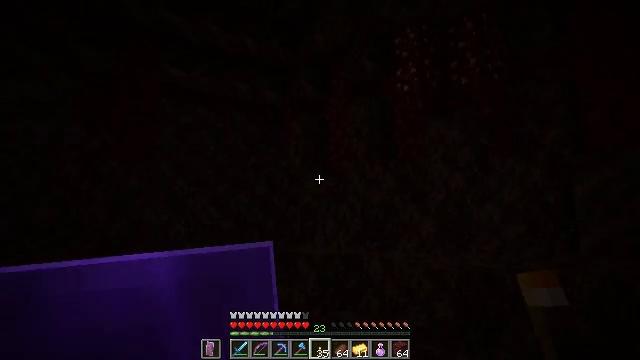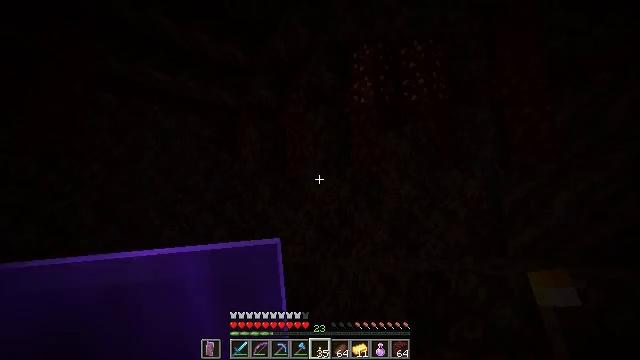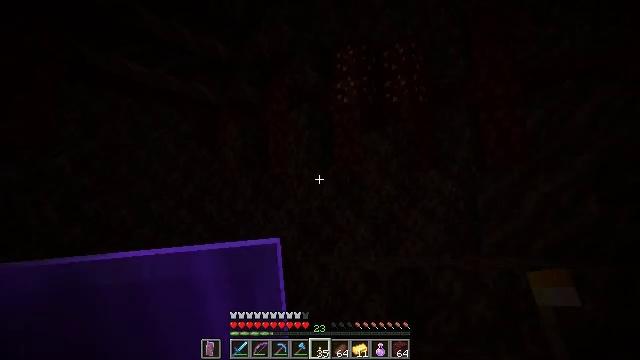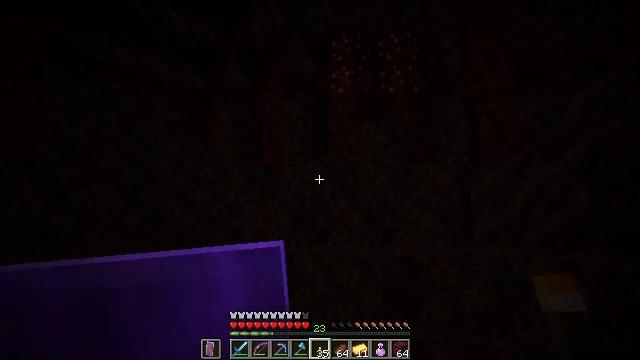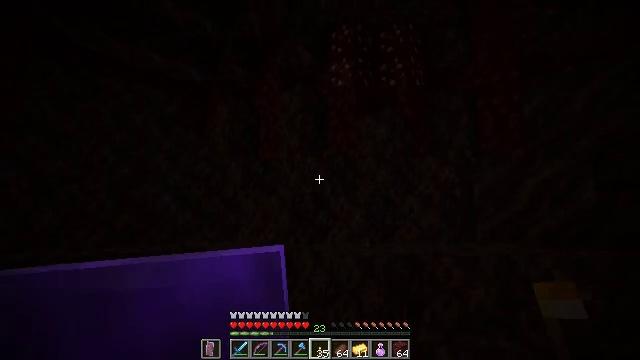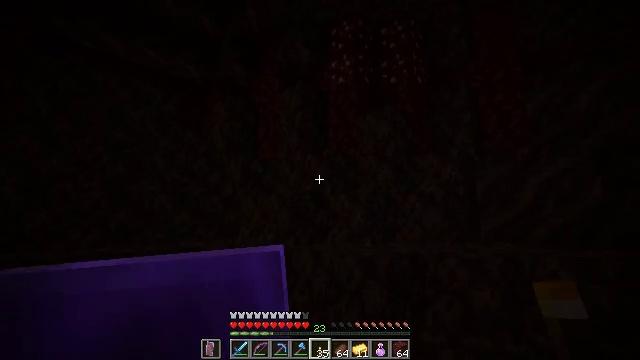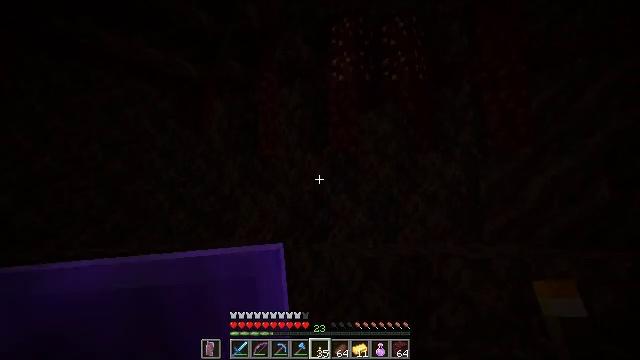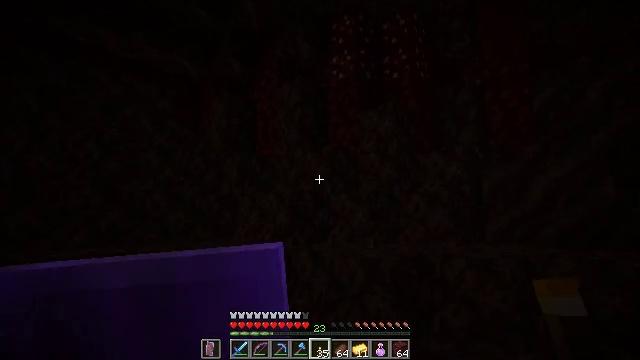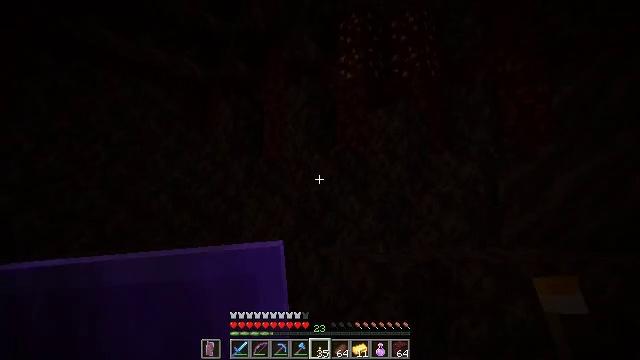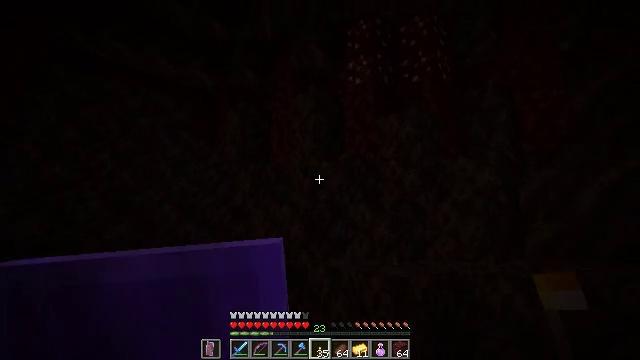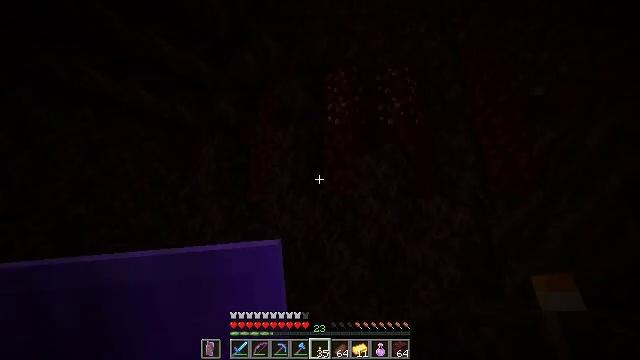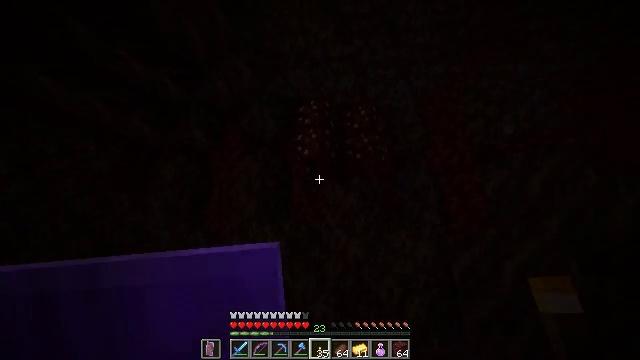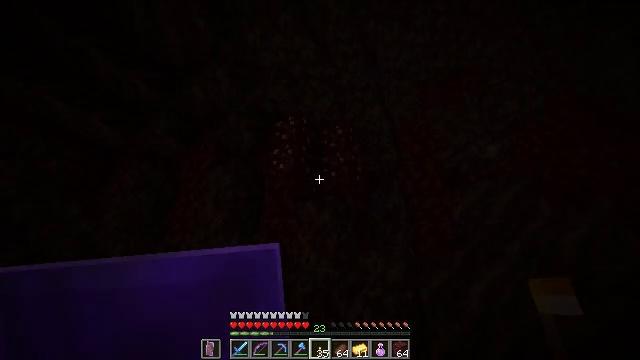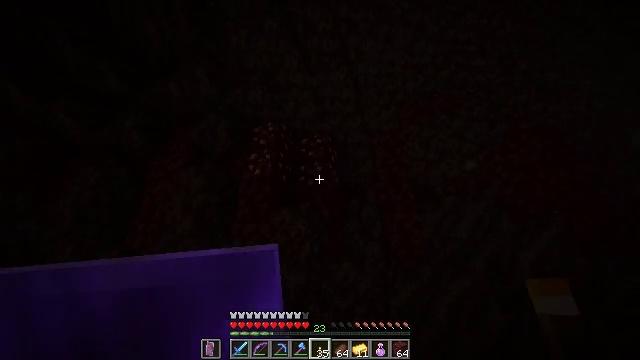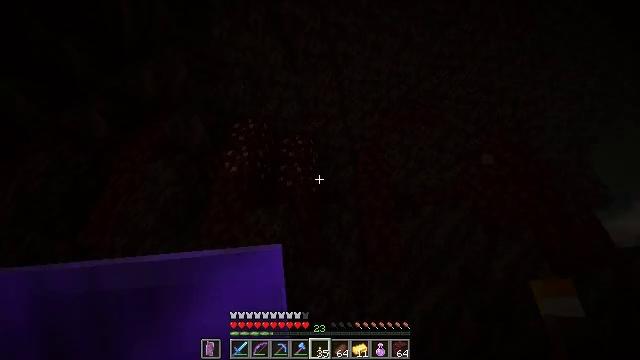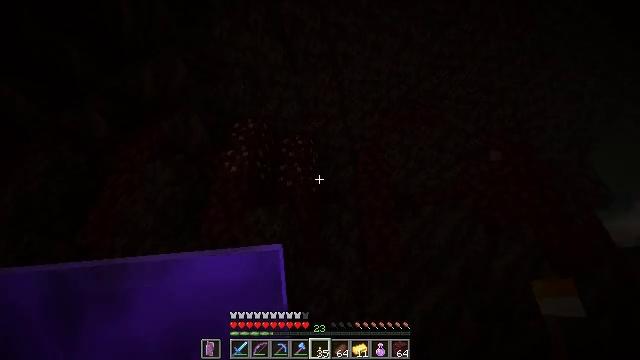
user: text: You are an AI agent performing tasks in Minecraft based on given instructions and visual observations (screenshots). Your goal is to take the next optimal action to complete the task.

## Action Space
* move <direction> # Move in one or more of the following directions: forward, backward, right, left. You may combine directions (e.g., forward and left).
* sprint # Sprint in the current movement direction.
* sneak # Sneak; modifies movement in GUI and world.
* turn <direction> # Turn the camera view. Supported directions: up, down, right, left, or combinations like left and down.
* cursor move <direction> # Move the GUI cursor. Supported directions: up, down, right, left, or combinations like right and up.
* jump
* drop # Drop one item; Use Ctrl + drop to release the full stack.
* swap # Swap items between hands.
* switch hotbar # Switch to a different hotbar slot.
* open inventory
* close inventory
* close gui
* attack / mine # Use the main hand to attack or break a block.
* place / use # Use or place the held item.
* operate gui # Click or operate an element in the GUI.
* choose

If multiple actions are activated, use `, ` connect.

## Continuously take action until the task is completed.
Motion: motion action
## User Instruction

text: Gather nether gold ore using a pickaxe.
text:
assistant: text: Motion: move forward, turn right and up
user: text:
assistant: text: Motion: move forward, turn right
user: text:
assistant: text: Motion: move forward, turn right and down
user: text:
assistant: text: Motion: move forward
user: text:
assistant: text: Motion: move forward
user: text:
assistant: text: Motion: move forward
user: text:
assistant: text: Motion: move forward
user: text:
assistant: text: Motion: move forward, turn left
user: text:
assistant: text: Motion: move forward, turn left and up
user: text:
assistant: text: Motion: move forward, turn right and up
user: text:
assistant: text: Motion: move forward, turn right and up
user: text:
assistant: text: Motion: move forward, turn right and up
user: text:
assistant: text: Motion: move forward, turn right and up
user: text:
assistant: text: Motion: move forward, turn right and up
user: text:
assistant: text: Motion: move forward
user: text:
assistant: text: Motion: move forward
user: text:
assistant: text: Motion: move forward, turn right and down
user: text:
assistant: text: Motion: move forward, turn right and down
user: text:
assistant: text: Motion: move forward, turn right and down
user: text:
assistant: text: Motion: move forward, turn right and down
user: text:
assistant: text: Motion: move forward, turn left and down
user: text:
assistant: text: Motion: move forward, turn left and up
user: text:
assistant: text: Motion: move forward
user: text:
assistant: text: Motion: move forward
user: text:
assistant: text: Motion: move forward
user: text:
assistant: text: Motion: move forward
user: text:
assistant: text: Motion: move forward, turn left and up
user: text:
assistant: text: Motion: move forward, turn left and up
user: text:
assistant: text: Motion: move forward, turn left and up
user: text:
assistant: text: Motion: move forward